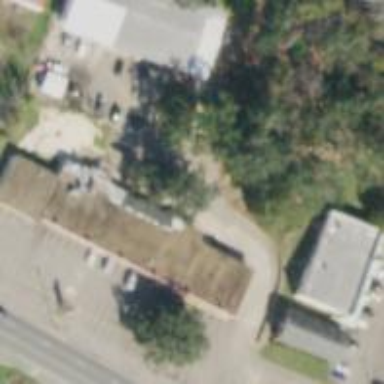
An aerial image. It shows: Commercial building.